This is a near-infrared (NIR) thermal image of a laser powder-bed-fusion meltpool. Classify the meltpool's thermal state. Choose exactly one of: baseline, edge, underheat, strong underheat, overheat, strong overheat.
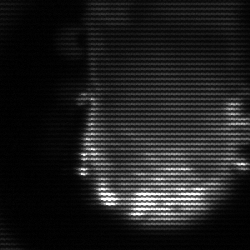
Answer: baseline